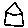
Label: house